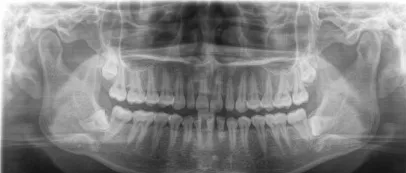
(C) Pretreatment Xrays.
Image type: radiology (x_ray)